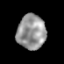
Tissue: prostate
Cell type: T cells
Senescence score: 0.3269
Nuclear area (px): 967
Mean DAPI intensity: 150.947